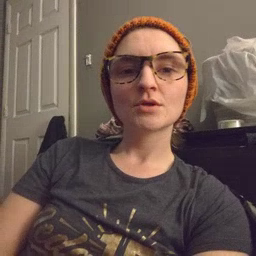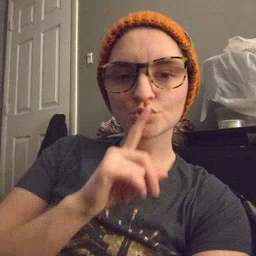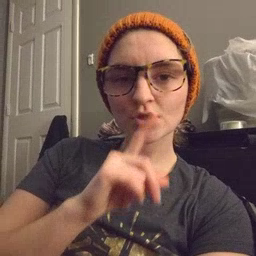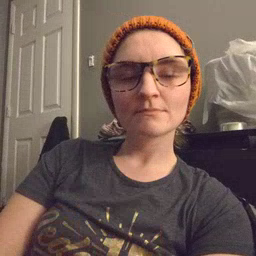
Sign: shhh